Field crop: tomato
Growth stage: 1
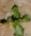
Species: solanum